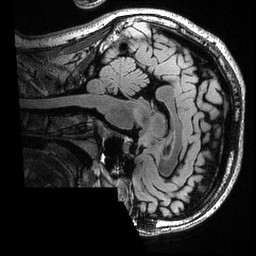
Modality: T2w
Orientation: sagittal
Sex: male
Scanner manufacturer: ge
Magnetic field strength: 3 T
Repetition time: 6 s
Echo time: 0.1288 s